Question: I have this IBOutlet declared in protocol:
'''
@protocol SomeProtocol <NSObject>
@property (nonatomic, strong) IBOutlet UIView* view;
@end
'''
Then there is a class which inherits from this protocol:
'''
//.h
@interface SomeClass : NSObject <SomeProtocol>
@end
//.m
@implementation TSNFactoryViews
@synthesize view = _view;
@ned
'''
And in a xib file I set SomeClass as class owner so that I expect I could see the outlet and connect it to an appropriate xib instance.
In XCode 4 I had no issue with this concept. But since XCode 5, the view disappears sometime and in XCode 6 it has recently disappeared, but strangely it has disappeared in all xib files, but the application can compile and run without issue.
The only problem I have is with the new xib files because I can not setup the relationship. It looks like a bug to me.
The SomeClass in my case is a factory class which generates view instances or/and keeps instances of view. I do it this way for several years without issue. The connection bullet on the left from view;* just disappeared. I have many xib files where the file owners are set to the single factory class (in this post as SomeClass) generating custom views.

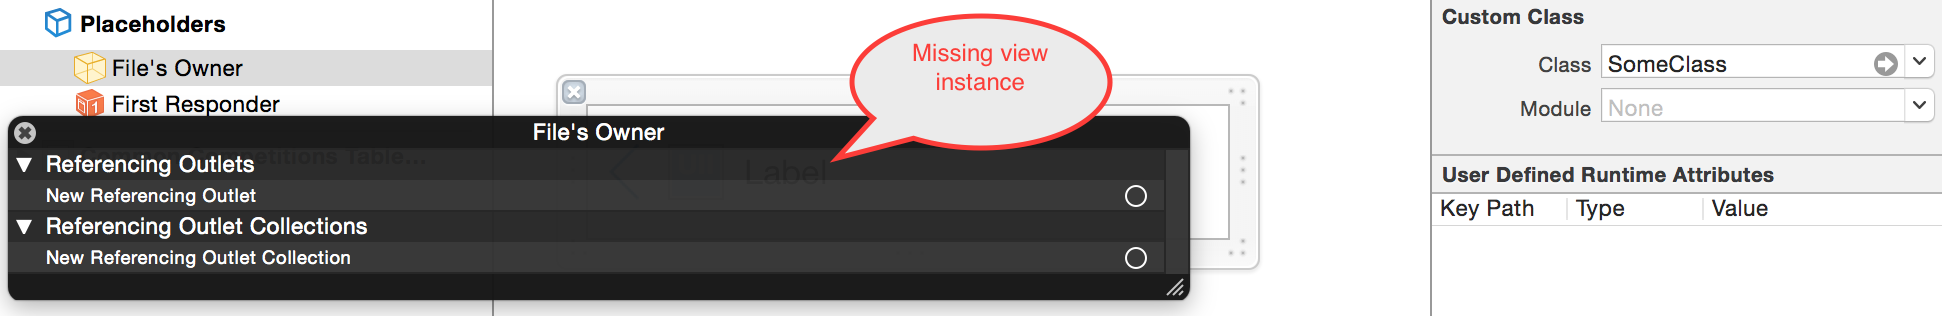
Answer: A protocol only lays out a blueprint as to what needs to be in a class. Declaring the IBOutlet in the protocol does not magically add this property to any class that adheres to the protocol.
You have to add the IBOutlet UIView* to the interface of SomeClass, then you will be able to connect it.
Additionally, it makes no sense at all to declare an IBOutlet in a protocol.
A protocol should declare an interface or API - the means of implementation should be up to the class adhering to a protocol. Therefore it is questionable to declare properties at all, but you should rather declare methods (getters or setters).
In your case that means, that you would add this to your protocol:
'''
- (UIView*)view;
'''
and your class SomeClass can choose to implement this via a property like this:
'''
@property (nonatomic, strong) IBOutlet UIView* view;
'''